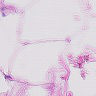
Metastatic tissue present: no